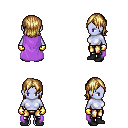
a pixel art fantasy rpg character, female body template, dark elf, purple skin, lavender cape, gold greaves, blonde long bangs hairstyle, gold gloves, black shoes, four views (front, back, left, right), 2x2 character sprite sheet, small pixel art, hard edges, no anti-aliasing